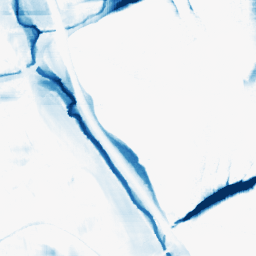
Category: morphological
Decomposition family: morphological_rect
Decomposition parameters: operation: closing
width: 50
height: 20
Upsampling method: regularized
Upsampling parameters: scale: 2
lambda_reg: 0.01
Upsampling scale: 2